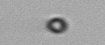
Label: nanoplankton_mix